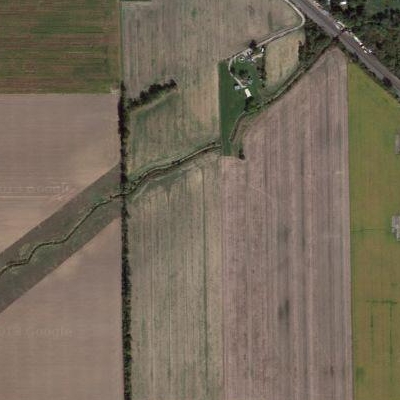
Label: Field